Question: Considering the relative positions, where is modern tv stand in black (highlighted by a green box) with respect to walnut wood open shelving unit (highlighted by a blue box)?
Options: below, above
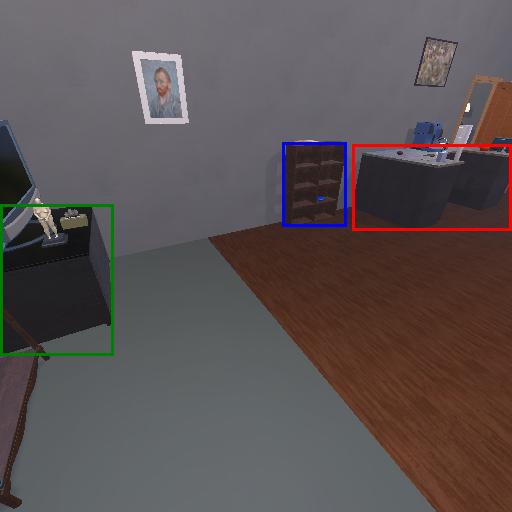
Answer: below